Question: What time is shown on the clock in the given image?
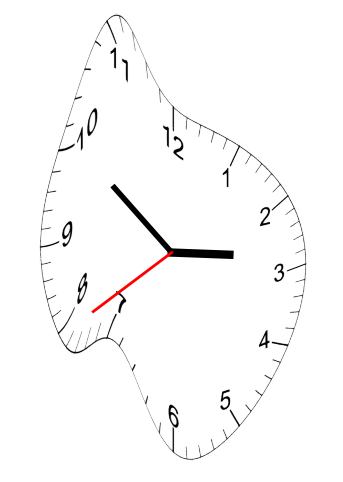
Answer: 02:50:39